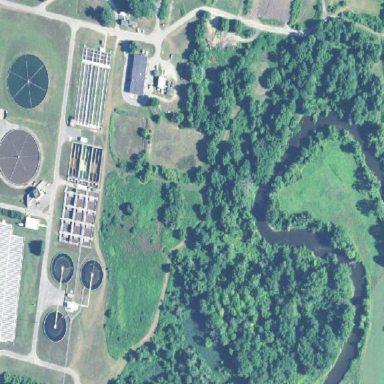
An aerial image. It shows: Wastewater plant.